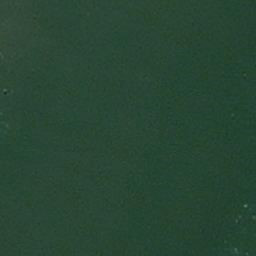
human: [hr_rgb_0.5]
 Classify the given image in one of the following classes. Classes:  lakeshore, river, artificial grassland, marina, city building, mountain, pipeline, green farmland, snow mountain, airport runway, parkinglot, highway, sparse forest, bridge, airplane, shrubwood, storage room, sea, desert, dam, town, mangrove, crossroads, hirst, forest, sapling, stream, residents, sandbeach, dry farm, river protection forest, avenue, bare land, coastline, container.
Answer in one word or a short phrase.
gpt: sea